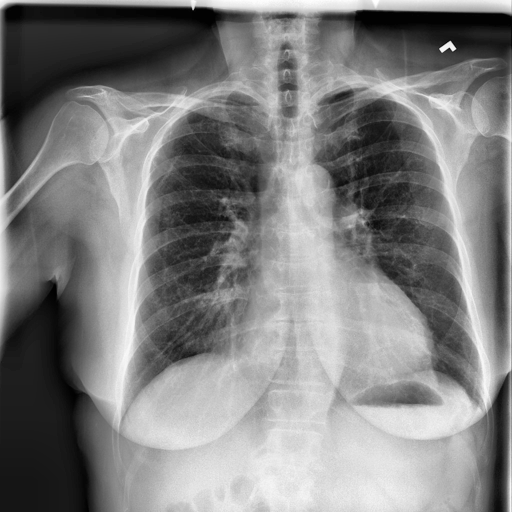
Finding: NORMAL